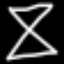
Label: hourglass